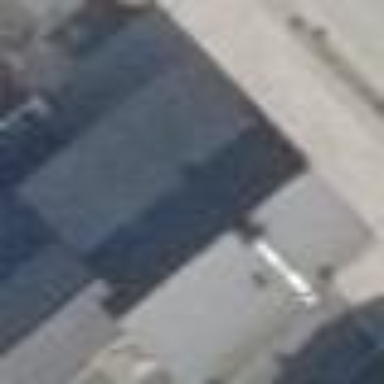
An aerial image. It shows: Gabled house with grey roof.